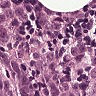
Metastatic tissue present: yes